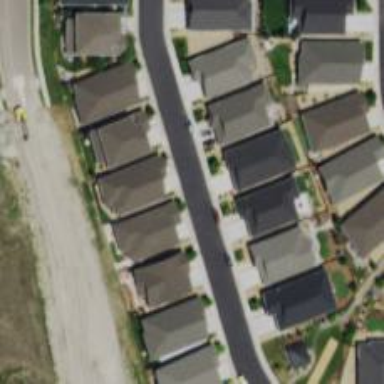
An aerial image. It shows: Driveway.